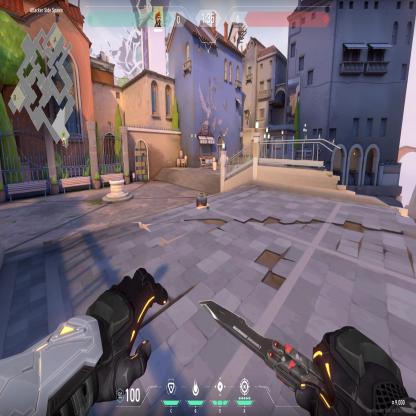
Label: dropped spike